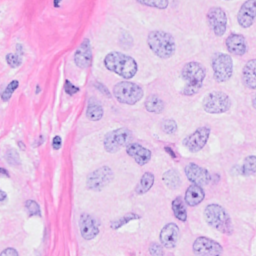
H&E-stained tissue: Breast